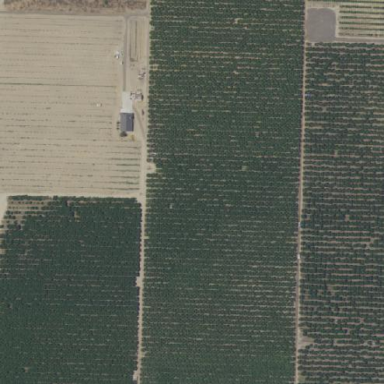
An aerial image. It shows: Orchard.